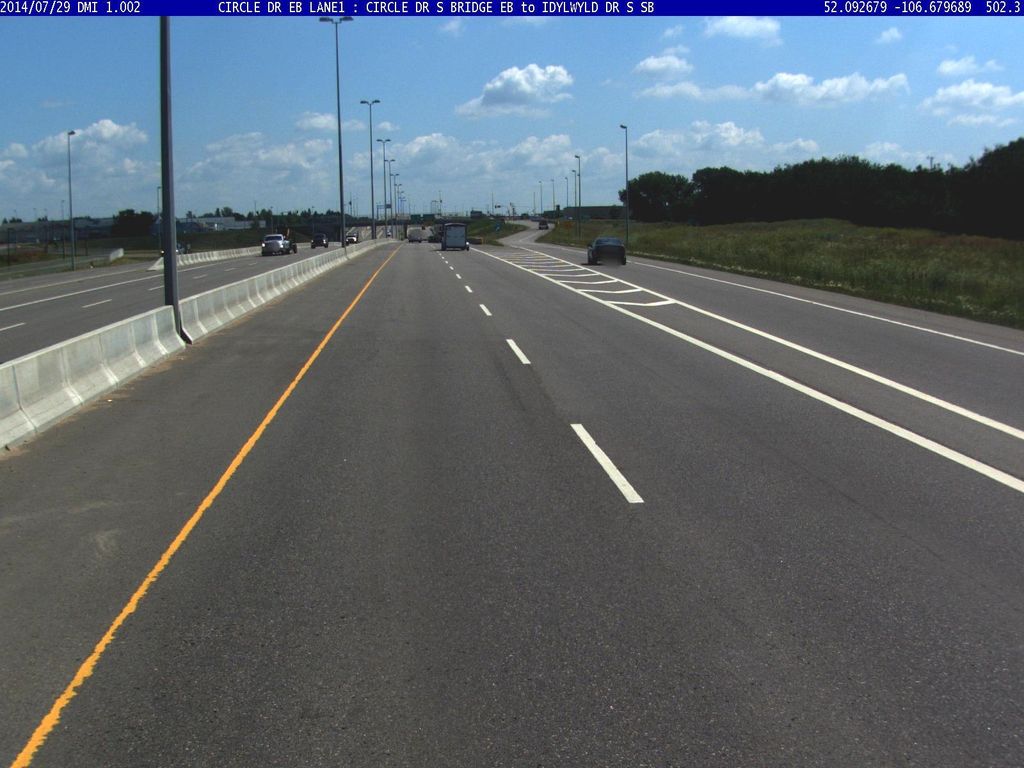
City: saskatoon